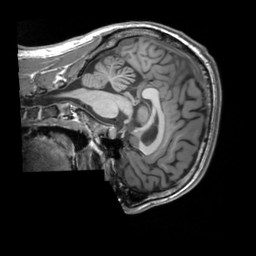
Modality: T1w
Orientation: sagittal
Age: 21
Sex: male
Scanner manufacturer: siemens
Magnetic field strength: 3 T
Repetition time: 2.3 s
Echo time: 0.00303 s